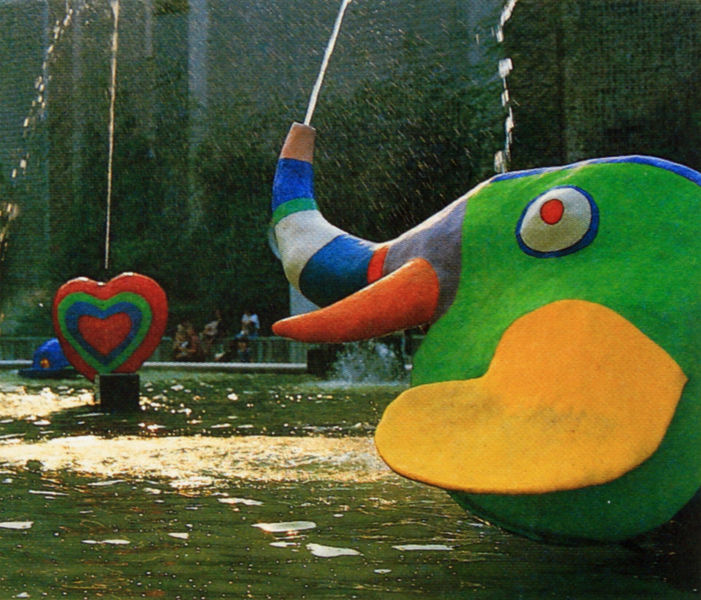
Titel: Der Elephant
Künstler: Niki de Saint-Phalle
Standort: Paris
Institution: Place Igor Stravinski
Schlagwörter: blau, gelb, grün, orange, park, rot, skulpturen, herz, elefant, st.phalles